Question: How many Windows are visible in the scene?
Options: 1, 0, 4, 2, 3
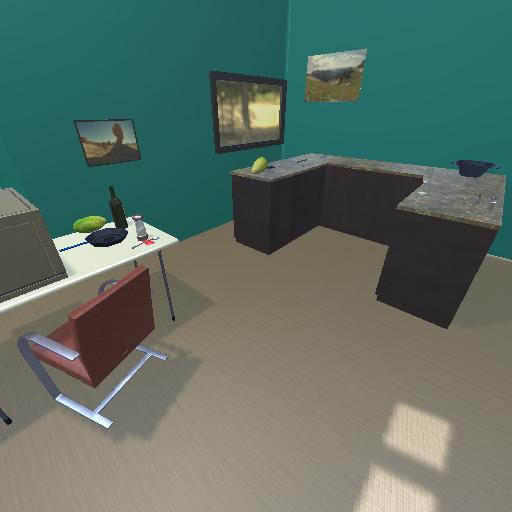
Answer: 1